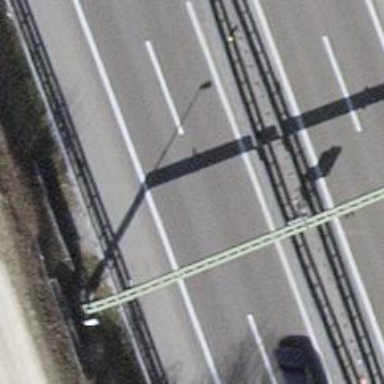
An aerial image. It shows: Asphalt motorway.